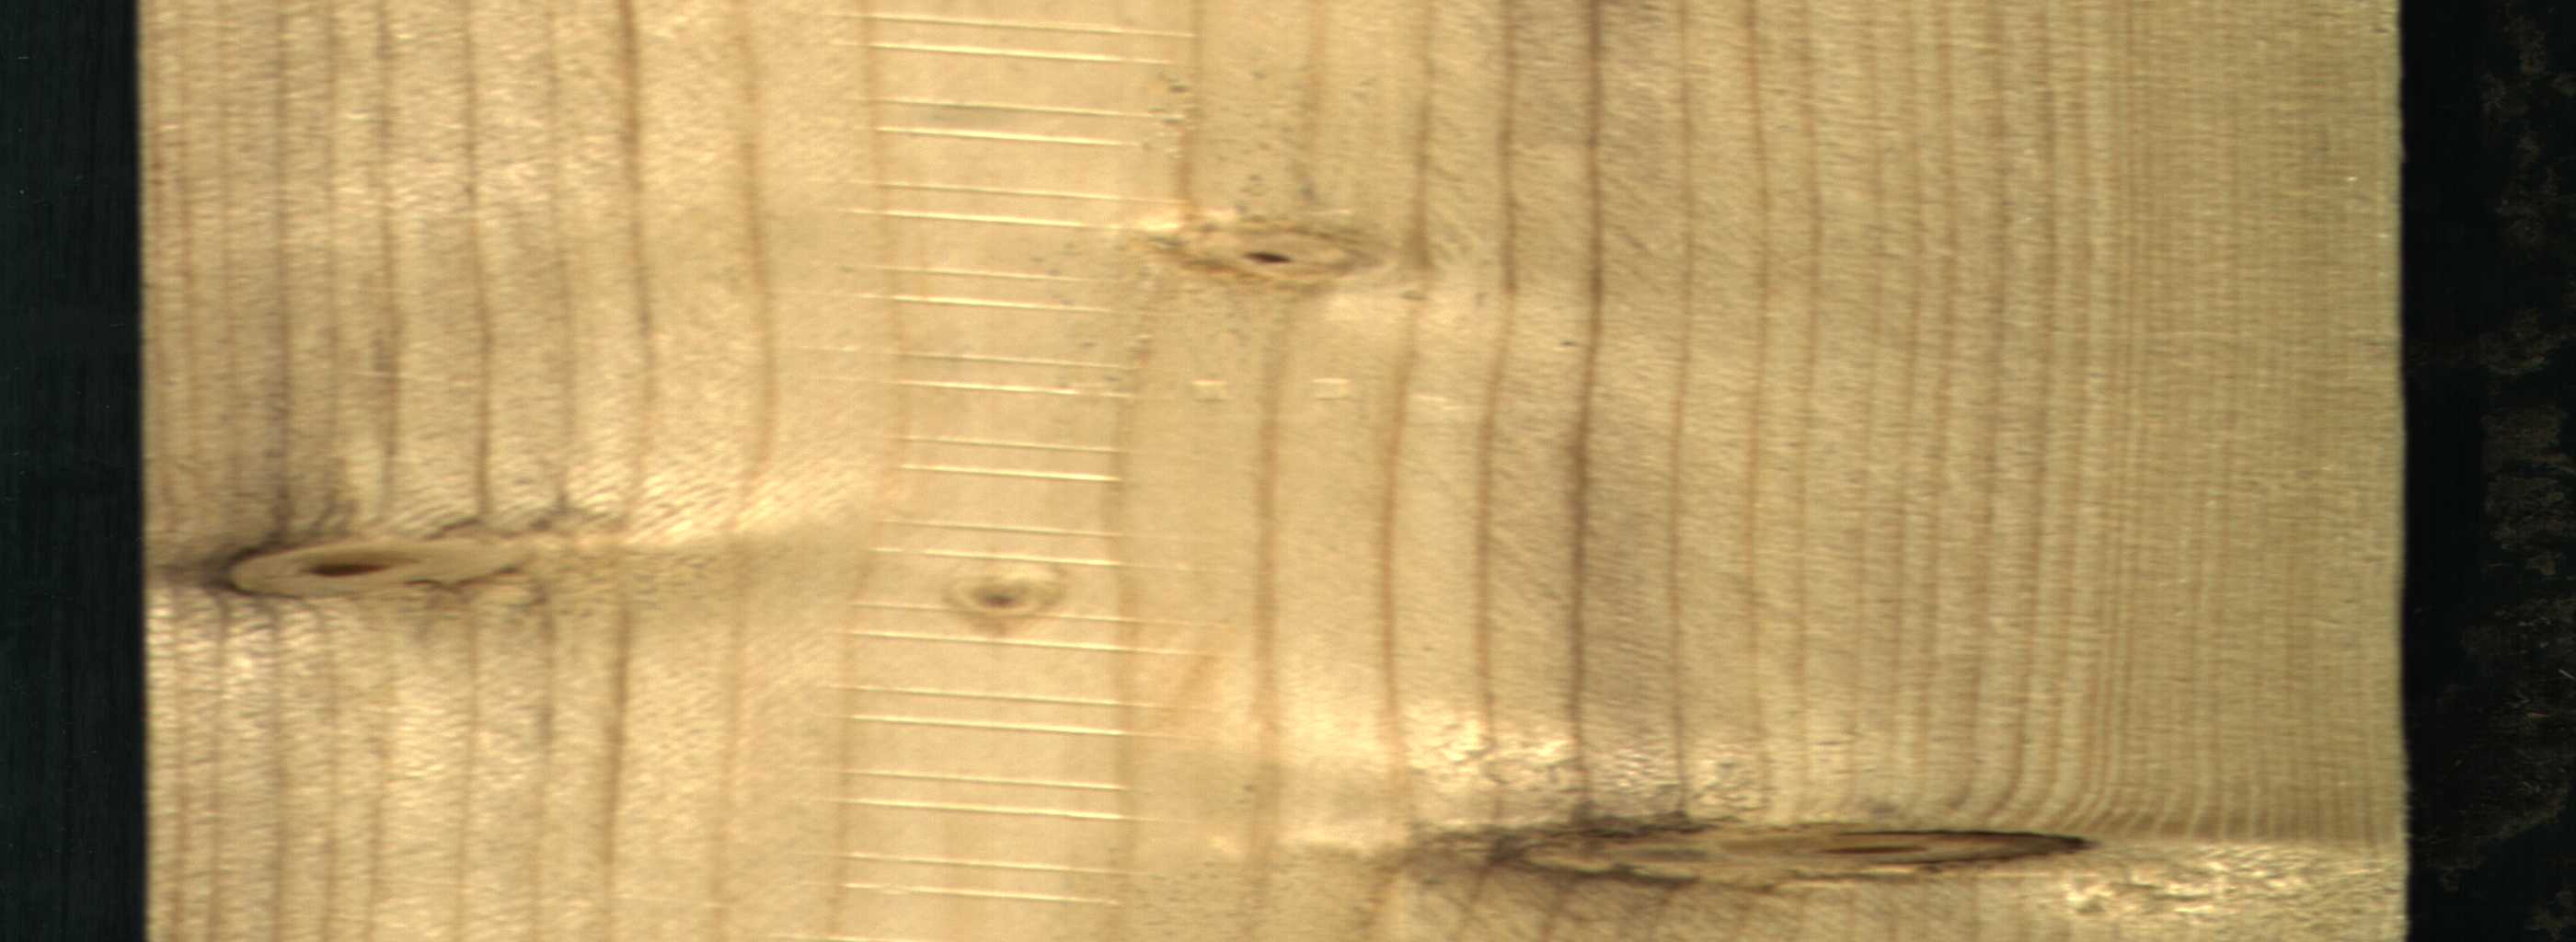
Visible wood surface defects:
Dead_Knot
Live_Knot
Live_Knot
Live_Knot
Live_Knot